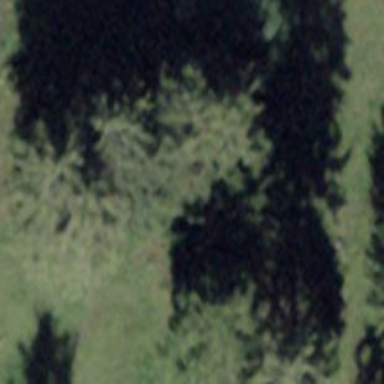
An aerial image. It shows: Forest area.